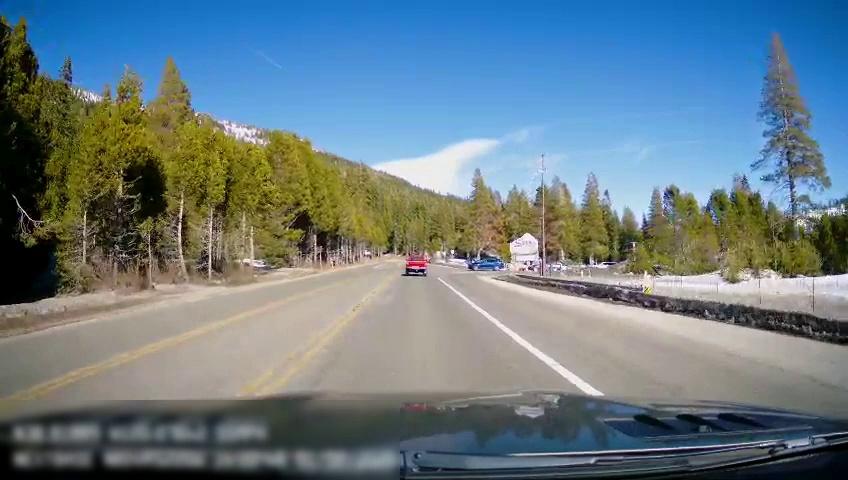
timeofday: Day
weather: Sunny
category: Drivable Space
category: Vehicles | SUV
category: Vehicles | Car
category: Vehicles | SUV
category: Vehicles | SUV
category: Vehicles | Truck
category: Lanes | Opposite Lane
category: Lanes | Current Lane
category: Lanes | Current Lane